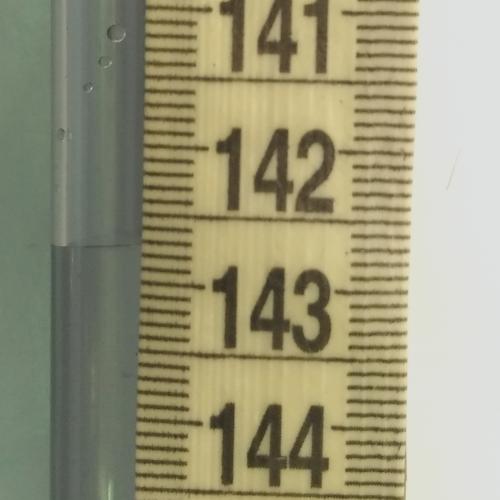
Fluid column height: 142.7 cm